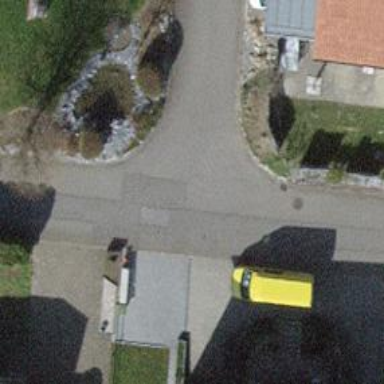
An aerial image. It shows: Residential road without sidewalk.